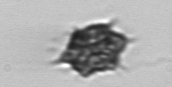
Label: Dictyocha